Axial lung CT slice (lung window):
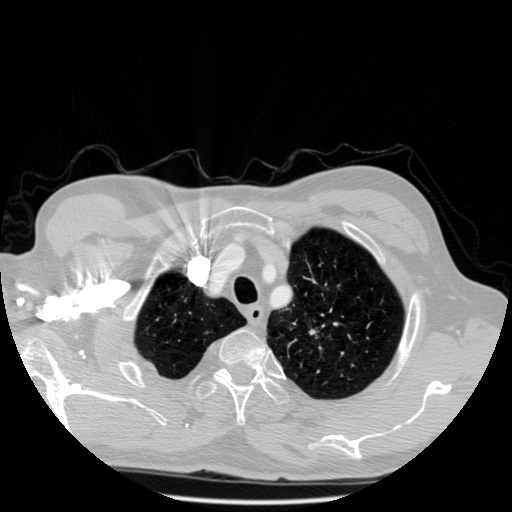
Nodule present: yes
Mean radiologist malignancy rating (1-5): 4.667